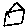
Label: house